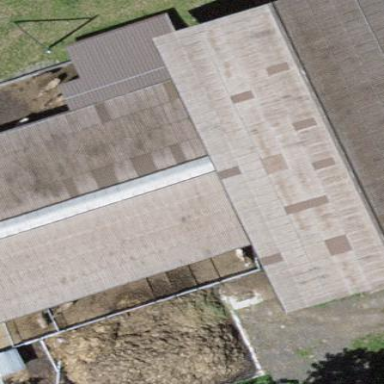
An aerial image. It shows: Farm auxiliary building.